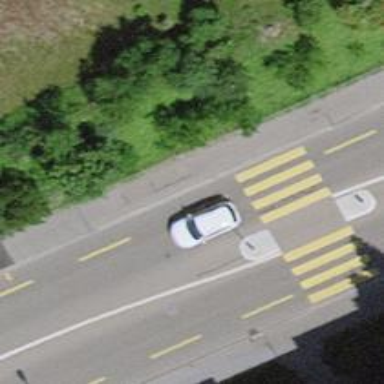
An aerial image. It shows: Bus stop with platform for public transport.